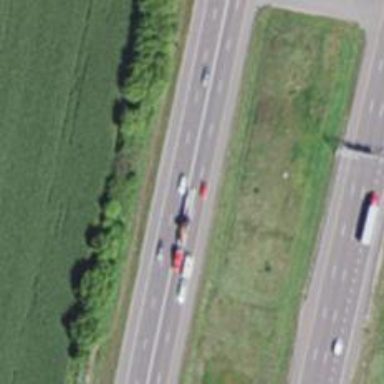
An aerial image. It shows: View of motorway.